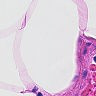
Metastatic tissue present: no